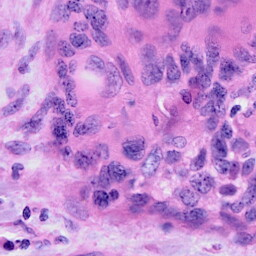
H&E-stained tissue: Cervix